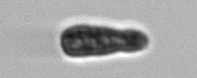
Label: Pseudochattonella_farcimen